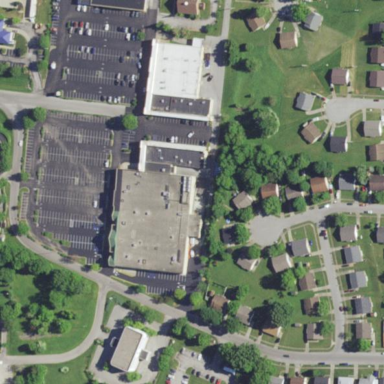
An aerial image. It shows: Commercial area.